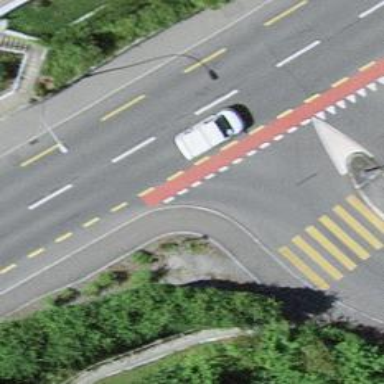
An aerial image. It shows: Marked road crossing.